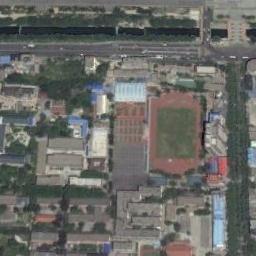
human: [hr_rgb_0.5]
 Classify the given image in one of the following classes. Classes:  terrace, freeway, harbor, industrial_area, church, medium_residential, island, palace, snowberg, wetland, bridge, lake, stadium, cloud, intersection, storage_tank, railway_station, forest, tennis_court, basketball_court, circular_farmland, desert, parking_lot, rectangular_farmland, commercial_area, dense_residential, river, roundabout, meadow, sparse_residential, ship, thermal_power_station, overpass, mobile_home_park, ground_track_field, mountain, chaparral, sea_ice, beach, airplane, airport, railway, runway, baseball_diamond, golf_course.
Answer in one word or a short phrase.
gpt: ground_track_field